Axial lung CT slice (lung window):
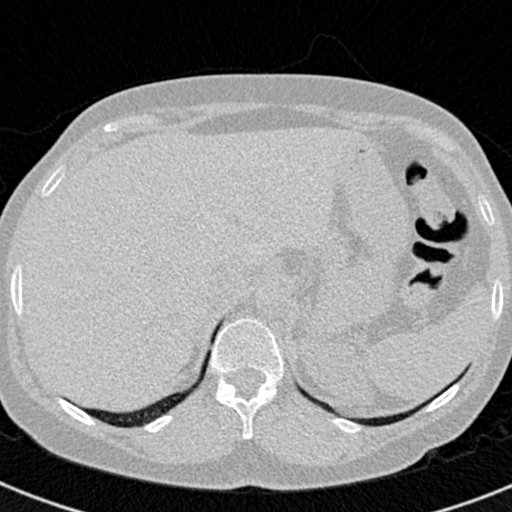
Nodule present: no